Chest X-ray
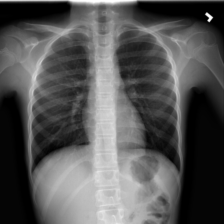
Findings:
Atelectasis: negative
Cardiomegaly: negative
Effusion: negative
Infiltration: positive
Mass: negative
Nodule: negative
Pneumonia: negative
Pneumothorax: negative
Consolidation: negative
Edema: negative
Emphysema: negative
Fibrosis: negative
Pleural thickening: negative
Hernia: negative